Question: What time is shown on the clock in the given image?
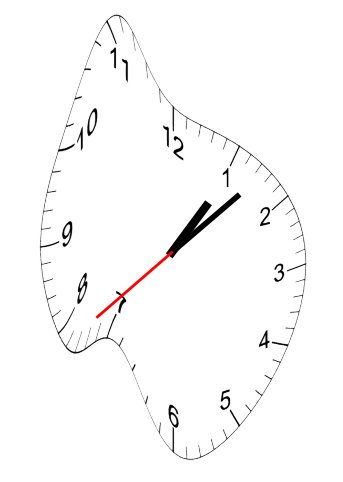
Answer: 01:07:38